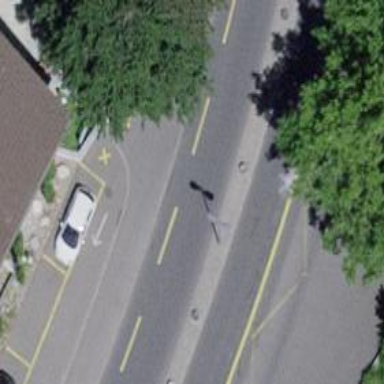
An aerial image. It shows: Asphalt road with primary highway designation. It has sidewalks on both sides and designated cycle lane.